Question: Designing a custom website theme for my dad who used to be a cornerman for amateur boxers in Guadalajara (where he met my mexican mom!).
I made the the Pills navigation using '.nav-pills' like shown here => <URL> but my dad want's an iphone bottom anchored type navbar with icons of gloves for the "news" section, a bloody towel icon for the cutman tips section etc.
So kind of like this iphone nav bar shown below, but my constraints are i want to develop it as a mobile web app in bootstrap that is responsive and shows a navbar that looks like iphone bar (hope this makes sense?!!! OMG!)
Following example from <URL> answer uses JQuery Mobile.

So 2 Questions
1) Does anyone have samples that can make this type of nav bar / menu? Using Bootstrap 3.0 FYI in static generated website with HTML5 and Javascript and CSS and bootstrap framework with responsive end goals.
2) Where can I get custom glpyh icons designed just like standard bootstrap glpyhs (willing to pay upto 50$ per icon) for the gloves and bloody towel icons that will go in the menu bar at bottom?
As for my efforts, I tried various things using the Pills navbar on bootstrap as a starter, but just can't seem to get the background image working, as well as bars that look like iphone bottom bar! Also searched online for glyph makers, no luck, all spammy stock sites.
Thanks a lot!!!!
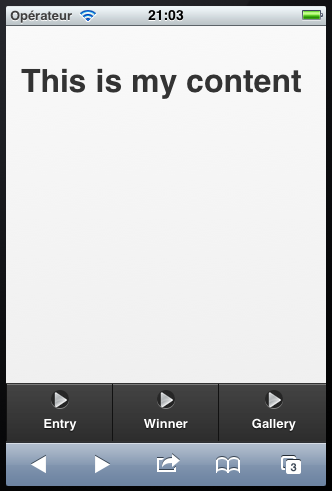
Answer: This example on Bootply should help you get started..
## http://bootply.com/106743
The bottom navbar uses the 'xs' Bootstrap grid columns to prevent vertical stacking on smaller screens (iPhone). You can use the included glyphicons icons, or take a look at FontAwesome for more icons.